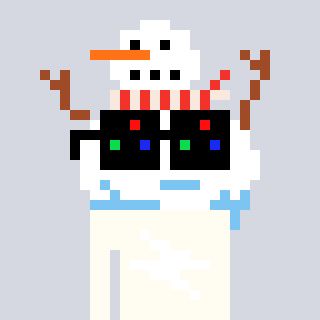
a pixel art character with square black sunglasses, a snowman-shaped head and a grayscale-colored body on a cool background